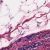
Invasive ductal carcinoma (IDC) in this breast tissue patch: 1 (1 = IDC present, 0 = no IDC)